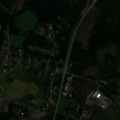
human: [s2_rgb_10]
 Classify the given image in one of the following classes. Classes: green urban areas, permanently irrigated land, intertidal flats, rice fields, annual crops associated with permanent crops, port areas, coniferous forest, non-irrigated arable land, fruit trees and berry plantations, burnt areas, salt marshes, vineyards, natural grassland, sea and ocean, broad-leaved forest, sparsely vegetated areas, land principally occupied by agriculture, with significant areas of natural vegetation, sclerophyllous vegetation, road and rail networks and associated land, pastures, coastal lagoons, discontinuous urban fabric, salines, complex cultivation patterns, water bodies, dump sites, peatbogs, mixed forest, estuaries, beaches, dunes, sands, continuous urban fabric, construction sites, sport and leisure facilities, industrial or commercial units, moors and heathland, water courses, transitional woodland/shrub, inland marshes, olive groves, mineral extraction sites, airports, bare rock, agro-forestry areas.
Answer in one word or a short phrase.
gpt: discontinuous urban fabric, coniferous forest, mixed forest, transitional woodland/shrub